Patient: sex M, age 57
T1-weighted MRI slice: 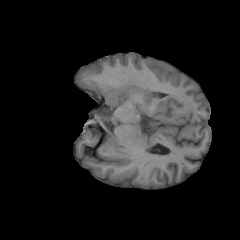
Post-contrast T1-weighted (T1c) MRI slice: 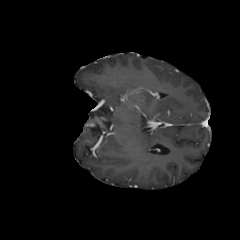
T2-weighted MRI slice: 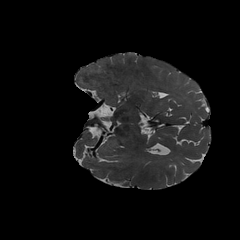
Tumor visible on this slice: no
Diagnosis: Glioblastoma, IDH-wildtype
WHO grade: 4